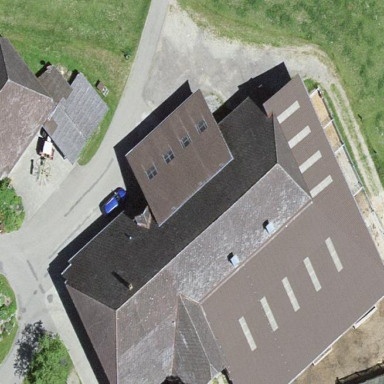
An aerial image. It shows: Farm building.